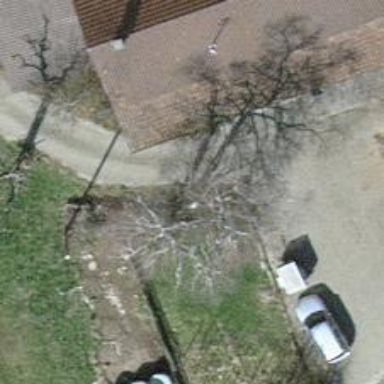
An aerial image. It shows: Urban tree adds touch of nature to the surroundings.